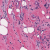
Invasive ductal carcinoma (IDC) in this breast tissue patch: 1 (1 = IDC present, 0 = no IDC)